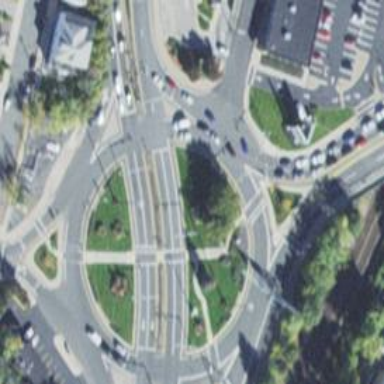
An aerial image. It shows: Circular junction on trunk highway.